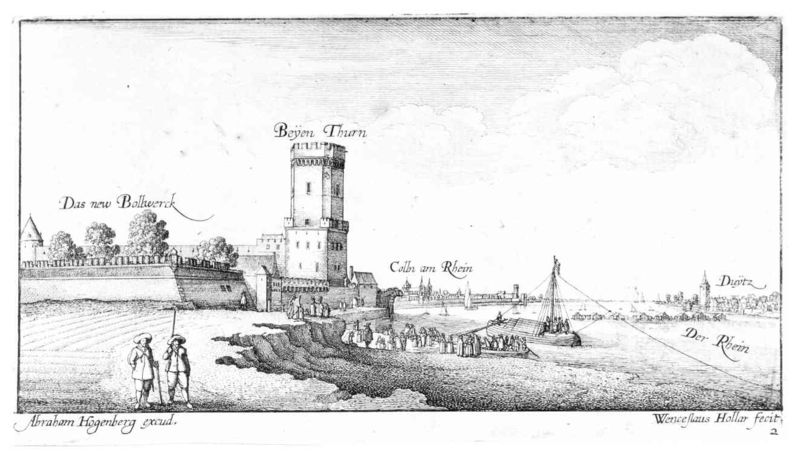
Titel: Köln
Künstler: Wenzel Hollar
Standort: Karlsruhe
Institution: Staatliche Kunsthalle Karlsruhe
Schlagwörter: baum, felsen, himmel, mann, meer, wasser, weiß, wolken, bäume, fluss, kirchturm, landschaft, menschen, see, stadt, ufer, fenster, hut, hüte, männer, schwarz, zeichnung, anlage, dach, haus, schloss, leute, architektur, rahmen, spitze, stein, steine, signatur, feld, felder, häuser, brücke, kirche, figur, schnur, personen, bauern, boot, boote, kahn, stock, turm, küste, schiff, schiffe, schrift, segel, strand, ansicht, vedute, fischer, leine, mast, segelschiff, acker, schleppen, klippen, mauer, grafik, graphik, rand, hafen, böschung, strom, staffage, soldaten, inschrift, deutsch, anlegen, zinnen, befestigung, klippe, stadtansicht, unterschrift, buch, burg, seil, festung, druck, druckgraphik, druckgrafik, stich, bewaffnet, text, beschriftung, volk, gemäuer, richtung, stadtmauer, kniebundhose, holländisch, landkarte, fähre, ankunft, postkarte, kupferstich, wachen, zeichner, beschriftungen, treidelpfad, englisch, tafelbild, zinne, wall, flussufer, rhein, kastanien, latein, köln, bastion, verteidigung, trum, linden, böume, abraham, shciff, scharzweiss, gluss, treideln, kupfestich, das, wenzel, bollwerk, stadtansciht, new, bildband, bayenturm, b#ume, deutz, wenzel hollar, hollar, thurn, hogenberg, hagenberg, beyen, bayentum, bollwerck, thurm, neues bollwerk, colm, kolm, bollwek, schirr, colbi, das neue bollwerk, abraham hogenberg, wenze, haoolar, wenezl, beyenturm, fludd, wenceslaus, colbe